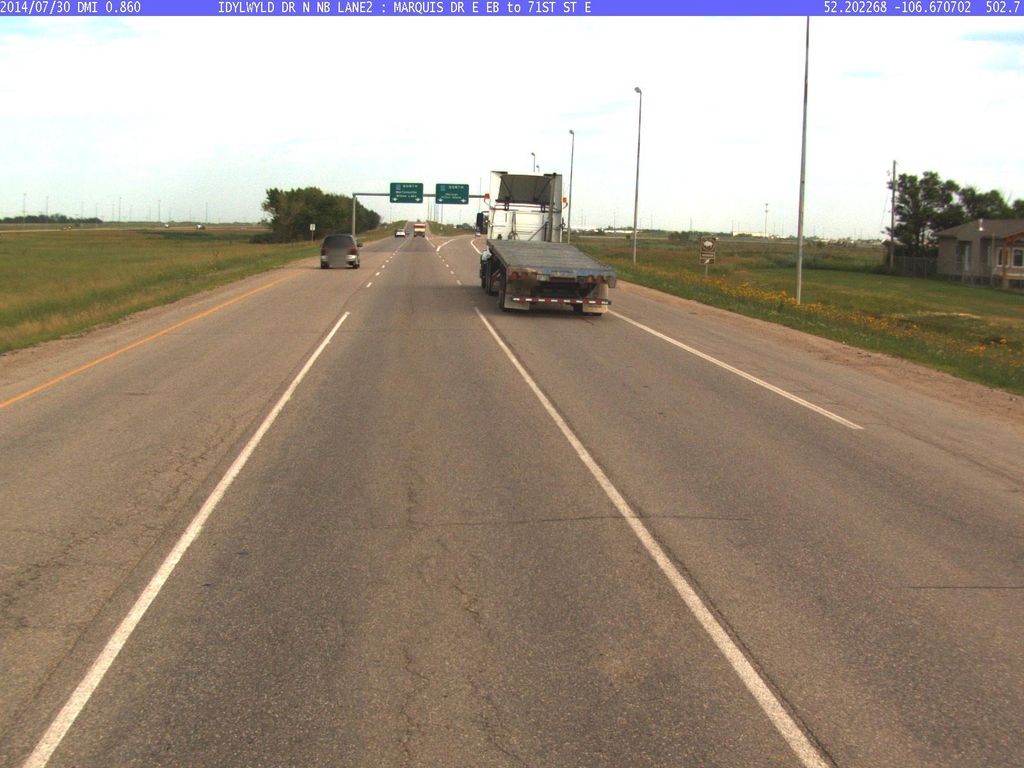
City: saskatoon